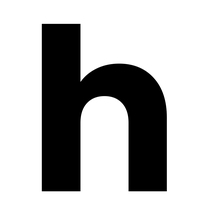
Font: Poppins-Bold